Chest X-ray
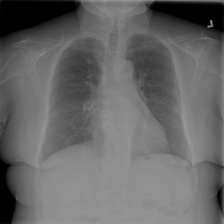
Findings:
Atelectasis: negative
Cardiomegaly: negative
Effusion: negative
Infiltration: positive
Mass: negative
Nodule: negative
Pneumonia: negative
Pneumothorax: negative
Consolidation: negative
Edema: negative
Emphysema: negative
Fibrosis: negative
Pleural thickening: negative
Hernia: negative